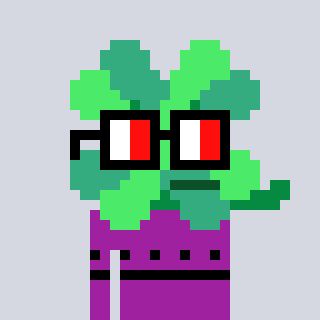
a pixel art character with square glasses with black frames and red eyes, a clover-shaped head and a magenta-colored body on a cool background